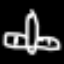
Label: airplane